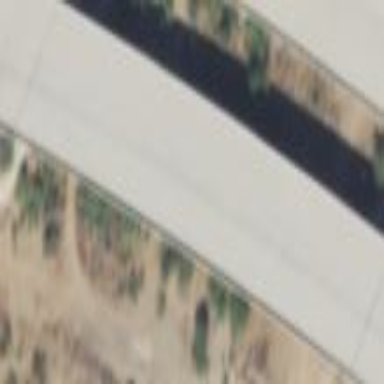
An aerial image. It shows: Concrete bridge designed for low water crossing.